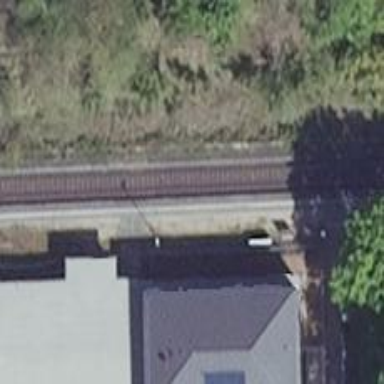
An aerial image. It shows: Stop position for public transport on the railway.